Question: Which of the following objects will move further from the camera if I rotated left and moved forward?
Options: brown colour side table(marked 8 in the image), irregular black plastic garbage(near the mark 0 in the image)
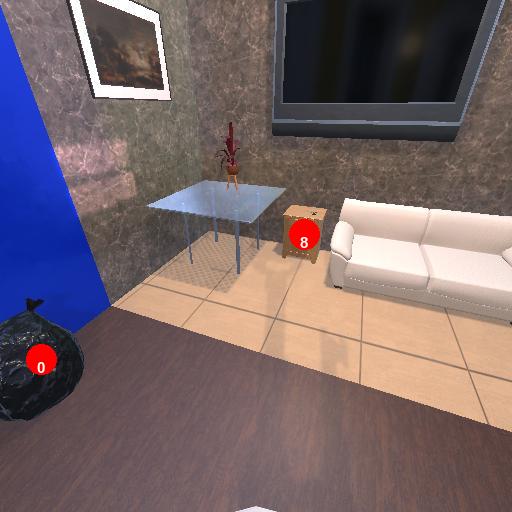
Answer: brown colour side table(marked 8 in the image)